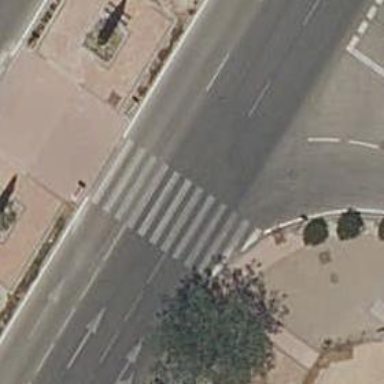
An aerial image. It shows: Zebra crossing on the road.